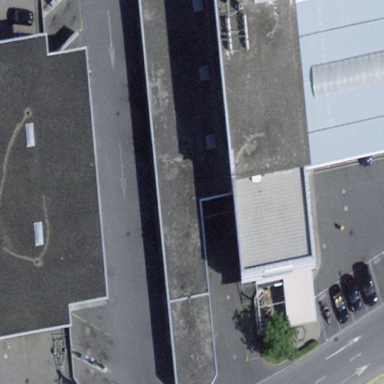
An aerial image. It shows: Car wash located under roof.